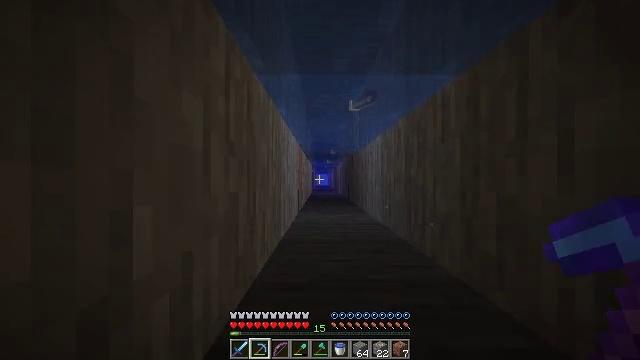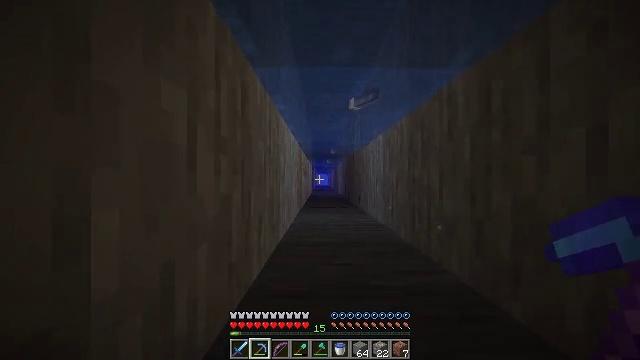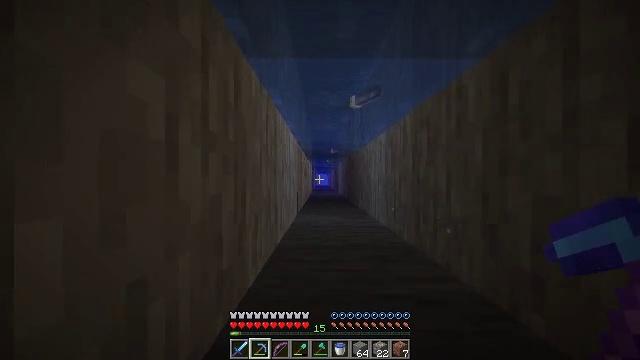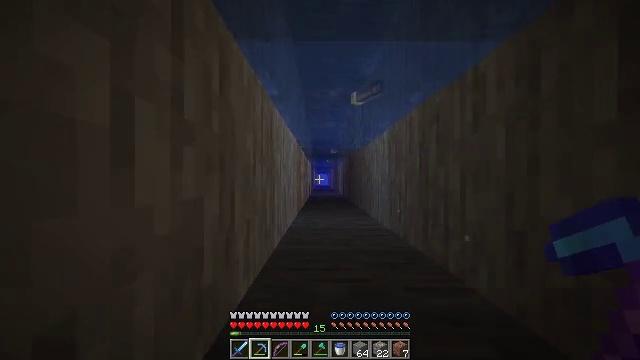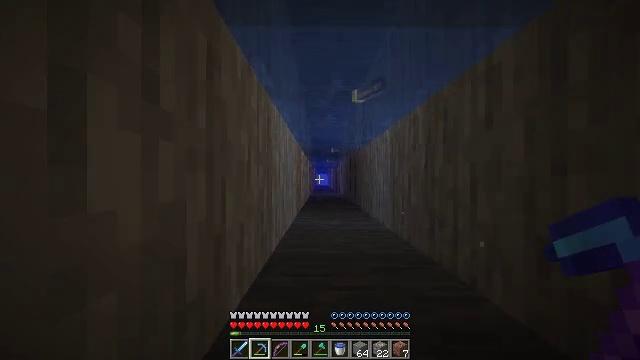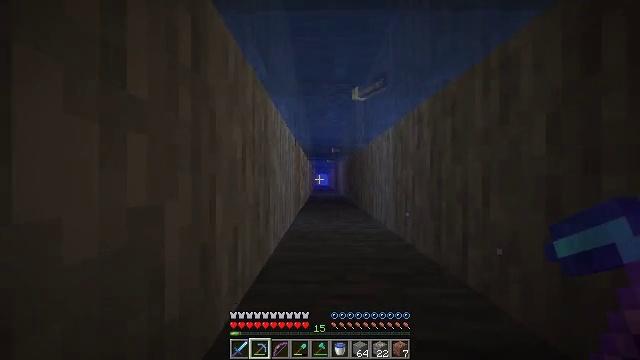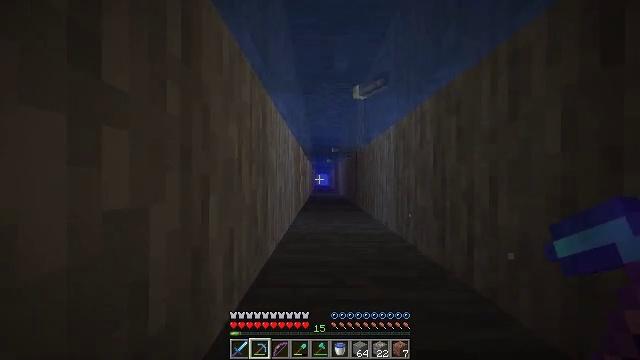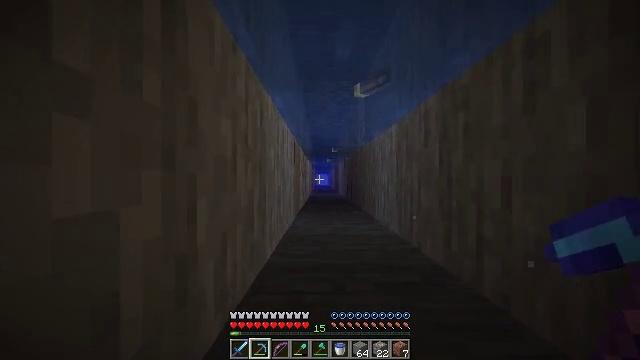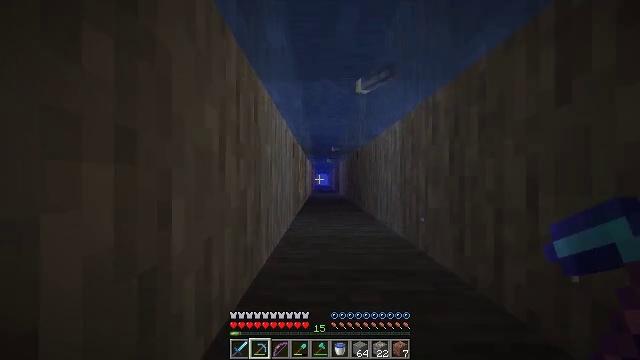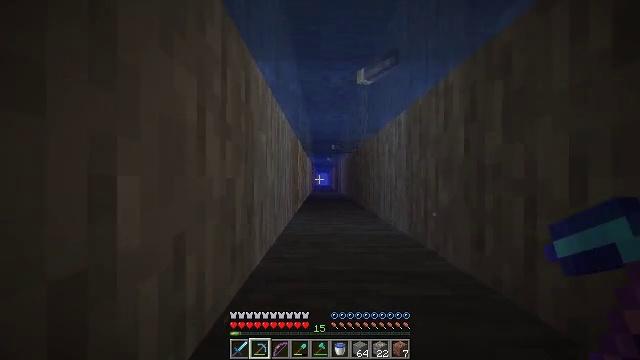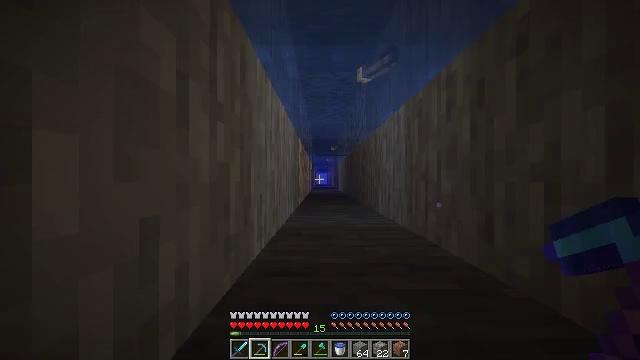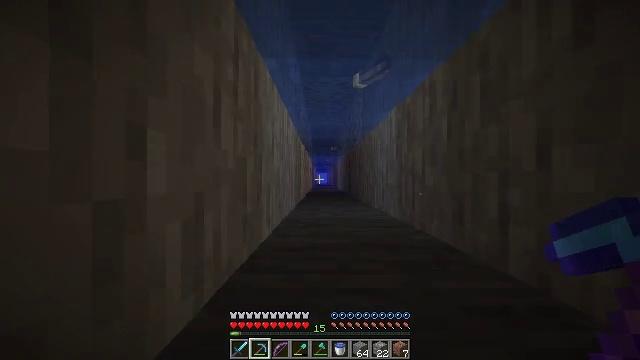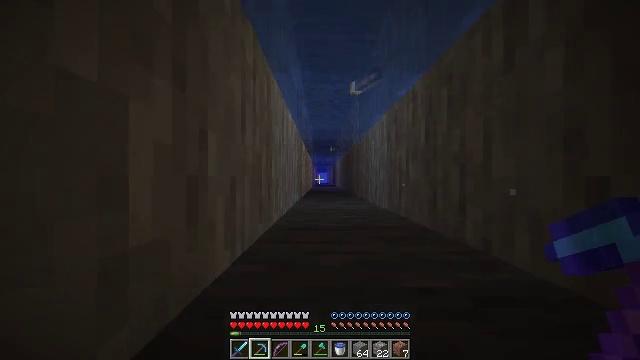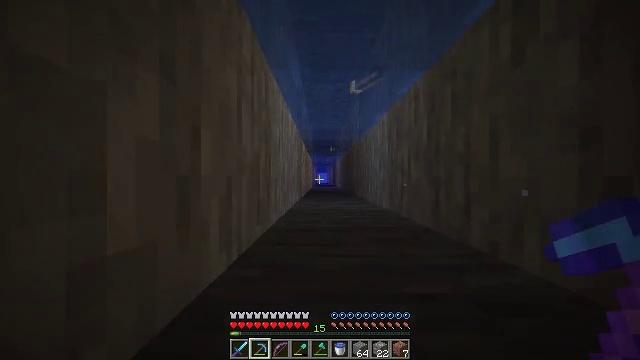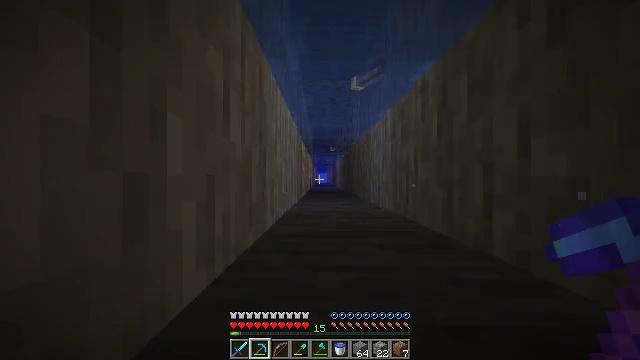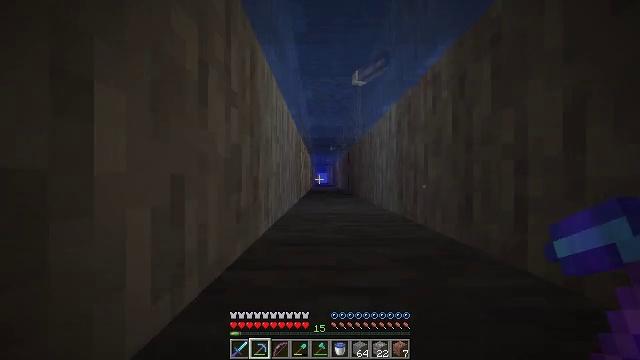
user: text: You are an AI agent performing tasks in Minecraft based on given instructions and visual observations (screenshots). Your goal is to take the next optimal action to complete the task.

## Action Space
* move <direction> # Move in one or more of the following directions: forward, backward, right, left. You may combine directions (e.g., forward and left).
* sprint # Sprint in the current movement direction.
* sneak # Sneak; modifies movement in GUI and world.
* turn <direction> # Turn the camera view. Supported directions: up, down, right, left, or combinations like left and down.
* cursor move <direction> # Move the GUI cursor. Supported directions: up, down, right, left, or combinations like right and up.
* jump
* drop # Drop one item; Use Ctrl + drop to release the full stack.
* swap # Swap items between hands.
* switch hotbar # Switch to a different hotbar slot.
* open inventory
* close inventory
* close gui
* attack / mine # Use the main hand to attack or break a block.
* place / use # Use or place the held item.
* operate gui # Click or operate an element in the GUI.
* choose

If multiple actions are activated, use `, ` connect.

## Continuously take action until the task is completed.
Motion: motion action
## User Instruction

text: Harvest melon from the farm.
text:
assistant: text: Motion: jump
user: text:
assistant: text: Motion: jump
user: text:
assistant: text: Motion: jump
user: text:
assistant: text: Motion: jump
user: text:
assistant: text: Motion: jump
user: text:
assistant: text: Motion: jump
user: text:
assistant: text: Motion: jump
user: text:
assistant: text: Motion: move forward, jump
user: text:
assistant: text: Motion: move forward, sprint, jump
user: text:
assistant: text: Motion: move forward, sprint, jump
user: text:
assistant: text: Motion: move forward, sprint, jump
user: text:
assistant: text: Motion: move forward, sprint, jump
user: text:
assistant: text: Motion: move forward, sprint, jump
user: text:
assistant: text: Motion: move forward, sprint, jump
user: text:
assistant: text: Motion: move forward, sprint, jump
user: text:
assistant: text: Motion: move forward, sprint, jump
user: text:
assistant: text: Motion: move forward, sprint, jump
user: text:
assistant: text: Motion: move forward, sprint, jump
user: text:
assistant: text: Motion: move forward, sprint, jump
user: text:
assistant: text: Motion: move forward, sprint, jump
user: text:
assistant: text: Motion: move forward, sprint, jump
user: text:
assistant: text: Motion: move forward, sprint, jump
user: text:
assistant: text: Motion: move forward, sprint, jump
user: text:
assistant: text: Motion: move forward, sprint, jump
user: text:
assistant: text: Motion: move forward, sprint, jump
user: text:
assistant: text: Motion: move forward, sprint, jump
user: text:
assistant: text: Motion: move forward, sprint, jump
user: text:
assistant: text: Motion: move forward, sprint, jump
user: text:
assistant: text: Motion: move forward, sprint, jump
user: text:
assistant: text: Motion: move forward, sprint, jump